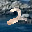
Label: 2